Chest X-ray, AP view. Patient: 41 years old, sex F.
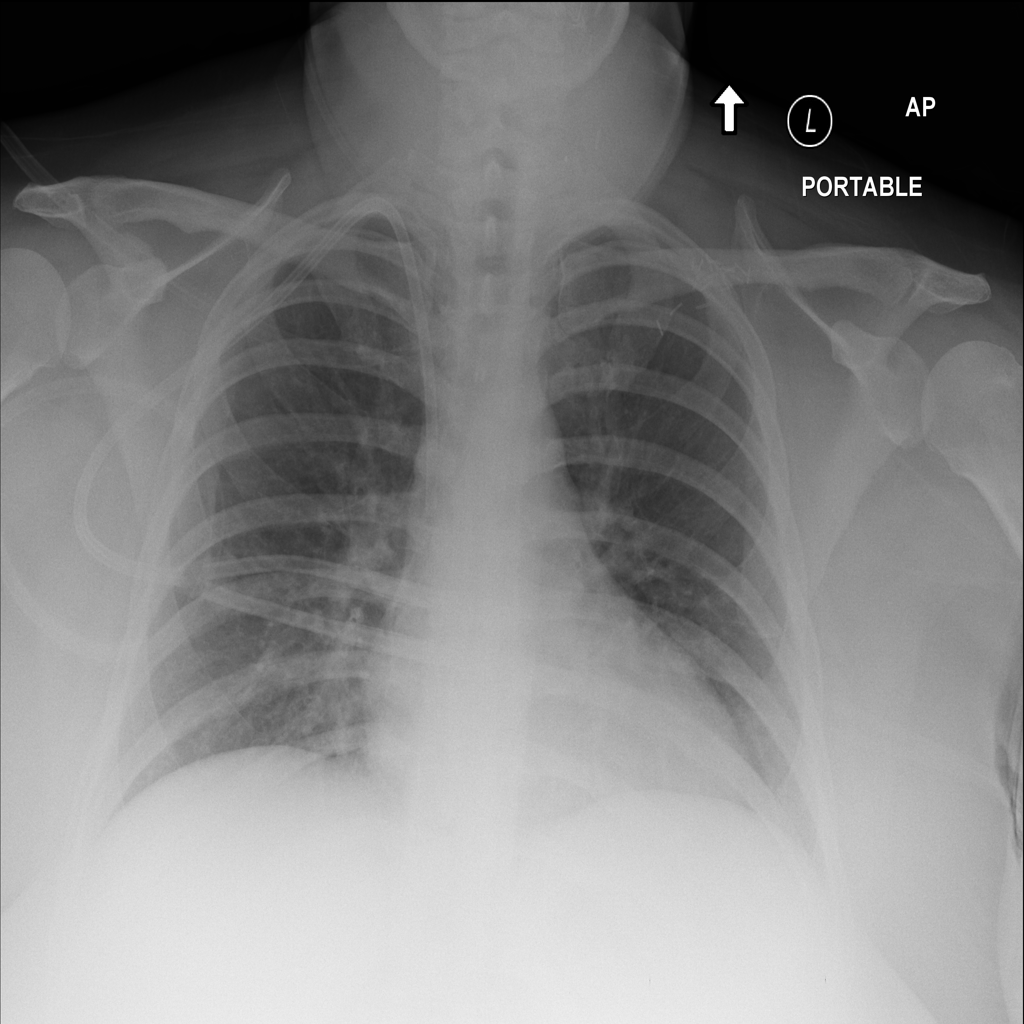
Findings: No Finding